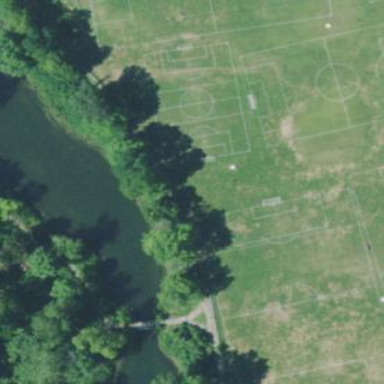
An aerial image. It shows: Soccer pitch for leisureland activities.